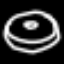
Label: donut